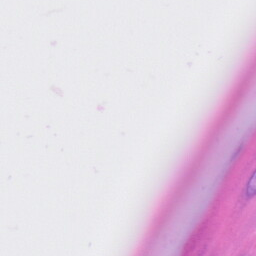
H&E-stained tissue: Skin